Interaction volume radius: 5 \u00c5
Interaction volume height: 15 \u00c5
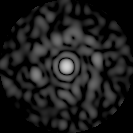
Disorder parameter: 0.8763